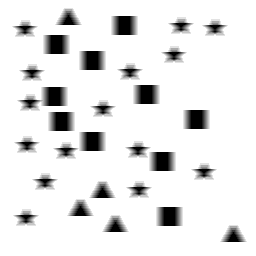
Squares: 10
Triangles: 5
Stars: 15
Total shapes: 30